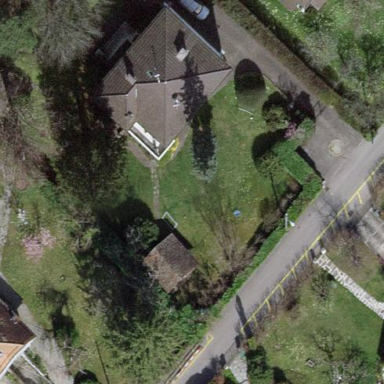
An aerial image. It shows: Garden enclosed by fence.